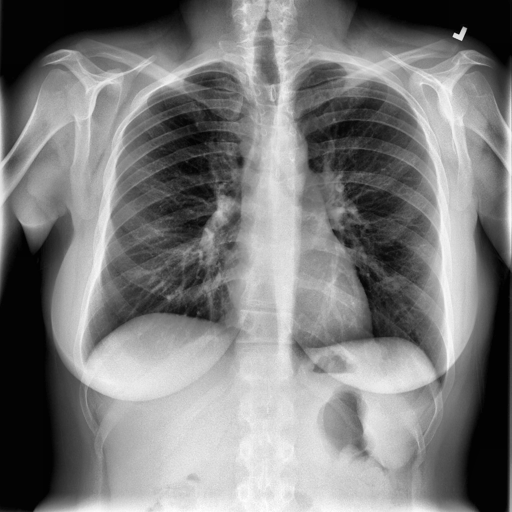
Finding: NORMAL